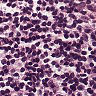
Metastatic tissue present: no